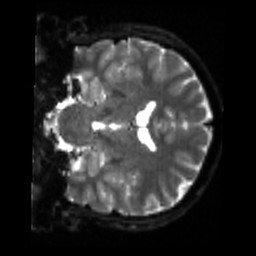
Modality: sbref
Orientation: coronal
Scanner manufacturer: siemens
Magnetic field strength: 3 T
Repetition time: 4 s
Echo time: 0.0594 s